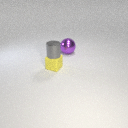
small yellow rubber cube below small gray metal cylinder